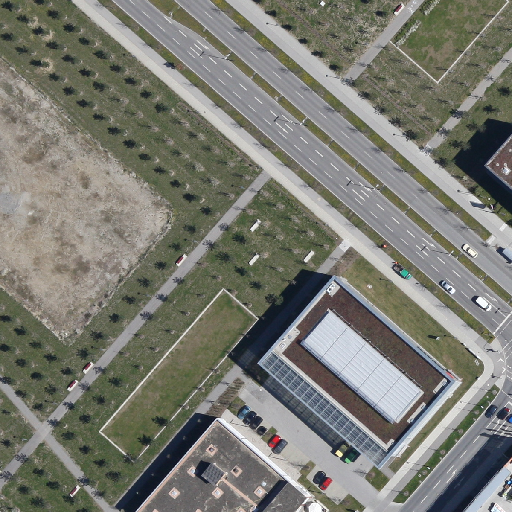
Referring expression: road marking